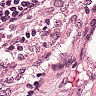
Metastatic tissue present: no